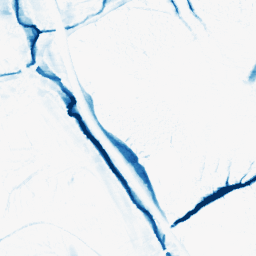
Category: morphological
Decomposition family: morphological_ellipse
Decomposition parameters: operation: closing
width: 10
height: 20
Upsampling method: sinc_blackman
Upsampling parameters: scale: 4
kernel_size: 16
Upsampling scale: 4